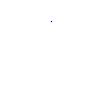
Particle: proton